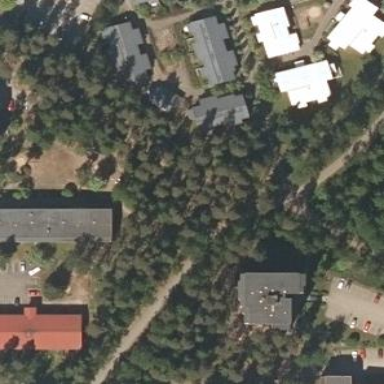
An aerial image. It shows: Woodland with evergreen needle-leaved trees.